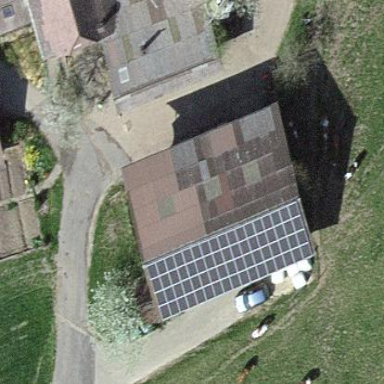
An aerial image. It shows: Shed.